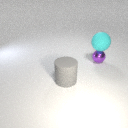
large gray rubber cylinder to the left of small purple metal sphere